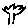
Label: tree